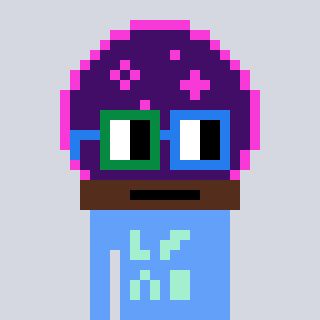
a pixel art character with square green and blue glasses, a crystalball-shaped head and a blue-colored body on a cool background